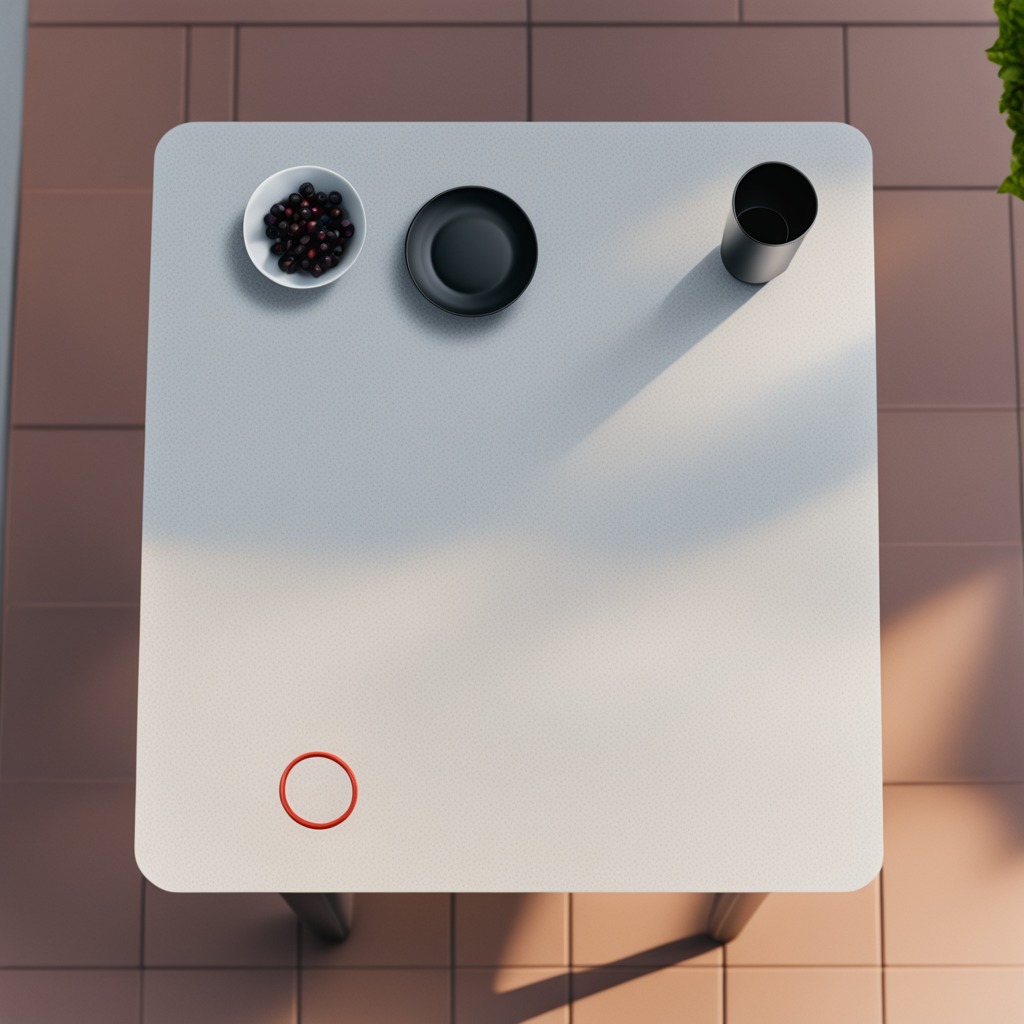
A rubber O-ring lying on the textured surface of a utility table in a temporary outdoor tool station.